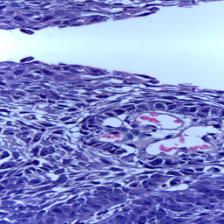
Diagnosis: OSCC